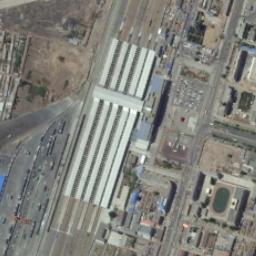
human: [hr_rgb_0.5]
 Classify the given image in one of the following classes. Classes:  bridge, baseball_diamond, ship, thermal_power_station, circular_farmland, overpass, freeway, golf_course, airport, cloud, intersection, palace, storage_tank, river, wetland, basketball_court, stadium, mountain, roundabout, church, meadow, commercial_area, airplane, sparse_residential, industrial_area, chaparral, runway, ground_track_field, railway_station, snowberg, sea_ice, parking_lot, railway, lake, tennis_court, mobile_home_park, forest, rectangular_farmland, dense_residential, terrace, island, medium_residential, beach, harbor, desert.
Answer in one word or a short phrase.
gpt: railway_station